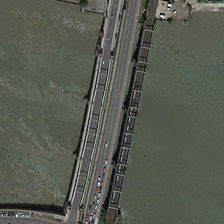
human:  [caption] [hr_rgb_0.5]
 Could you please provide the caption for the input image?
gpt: three parallel bridges are over a green river .

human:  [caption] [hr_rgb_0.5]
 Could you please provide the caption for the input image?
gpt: three parallel bridges are over a green river .

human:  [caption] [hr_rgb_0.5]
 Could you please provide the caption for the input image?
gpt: three parallel bridges are over a green river .

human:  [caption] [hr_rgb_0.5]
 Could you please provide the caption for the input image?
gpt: three parallel bridges are over a green river .

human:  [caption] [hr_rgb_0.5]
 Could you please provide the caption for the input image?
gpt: three parallel bridges are over a green river .